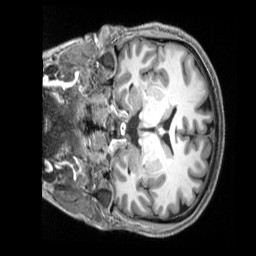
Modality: T1w
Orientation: coronal
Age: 28
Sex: male
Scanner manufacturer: siemens
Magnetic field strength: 3 T
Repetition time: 2.3 s
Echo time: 0.00229 s